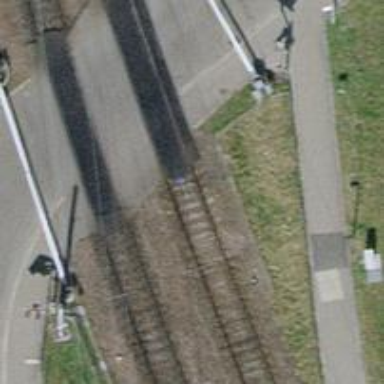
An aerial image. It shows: Railway crossing with full barriers.